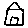
Label: house